Aerial crown-view tile of a tropical tree (Barro Colorado Island, Panama), acquired 20250217:
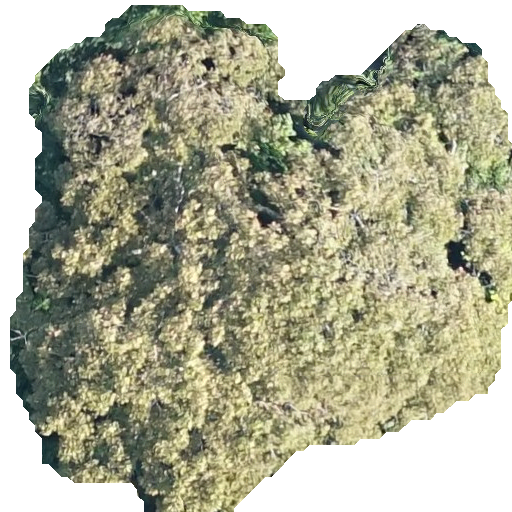
Species: Dipteryx oleifera
GBIF accepted scientific name: Dipteryx oleifera
Crown area: 298.191 m²